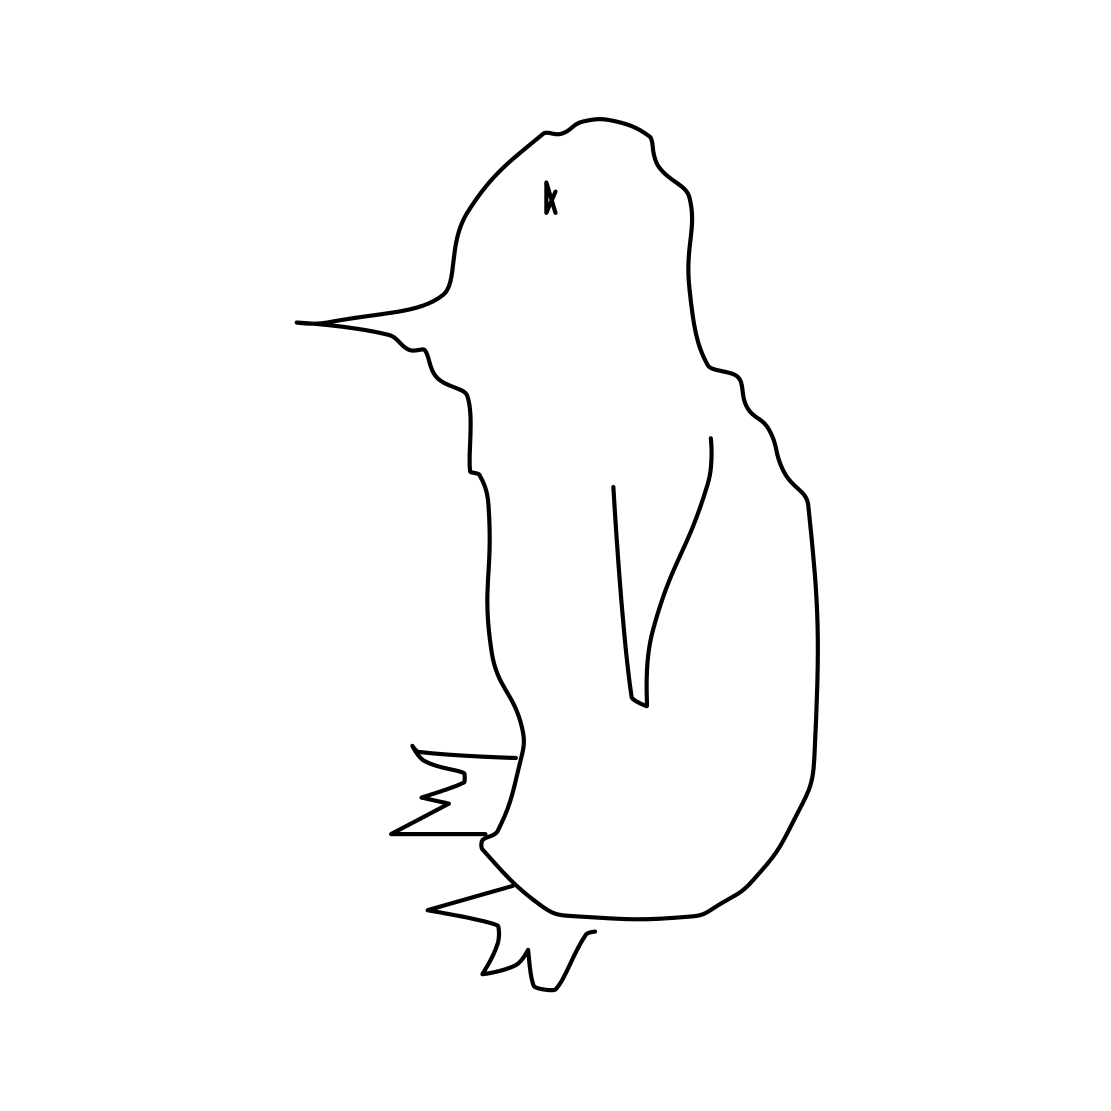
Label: penguin